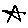
Label: star